一年级 · 组合几何学
下图像一条鱼, 是由 ( ) 种图形组成的。

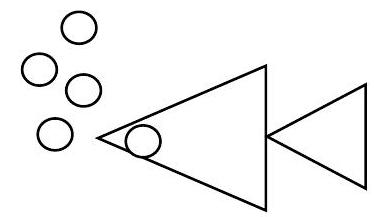
A、 1
B、2
C、 3

答案: B
解析: 解B; 是由三角形和圆形两种图形组成的。